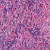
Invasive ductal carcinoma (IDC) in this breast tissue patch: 1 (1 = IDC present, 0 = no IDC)